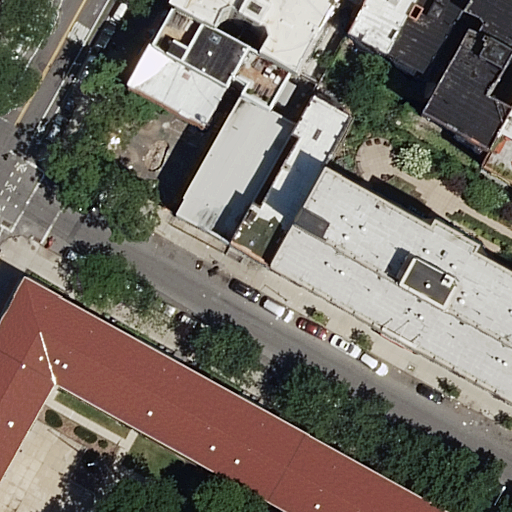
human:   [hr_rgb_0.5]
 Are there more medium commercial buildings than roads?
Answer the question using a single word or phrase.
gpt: no

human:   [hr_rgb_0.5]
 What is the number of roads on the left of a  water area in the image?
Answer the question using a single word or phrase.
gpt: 0

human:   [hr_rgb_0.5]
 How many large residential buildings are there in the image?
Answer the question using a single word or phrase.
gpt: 1

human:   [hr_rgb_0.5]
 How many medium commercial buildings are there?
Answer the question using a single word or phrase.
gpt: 0

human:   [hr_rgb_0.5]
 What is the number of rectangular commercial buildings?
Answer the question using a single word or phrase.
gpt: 0

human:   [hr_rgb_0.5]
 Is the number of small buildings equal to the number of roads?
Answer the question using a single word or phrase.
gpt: yes

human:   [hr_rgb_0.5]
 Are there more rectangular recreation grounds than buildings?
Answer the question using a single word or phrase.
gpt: no

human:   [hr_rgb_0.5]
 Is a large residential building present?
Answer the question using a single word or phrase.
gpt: yes

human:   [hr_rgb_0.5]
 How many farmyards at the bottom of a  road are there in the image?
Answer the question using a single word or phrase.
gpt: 0

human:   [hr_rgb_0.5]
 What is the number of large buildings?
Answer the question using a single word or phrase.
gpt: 1

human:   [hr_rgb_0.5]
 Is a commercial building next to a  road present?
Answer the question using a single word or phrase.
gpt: no

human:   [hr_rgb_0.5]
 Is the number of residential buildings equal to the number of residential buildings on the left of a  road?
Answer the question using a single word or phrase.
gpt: no

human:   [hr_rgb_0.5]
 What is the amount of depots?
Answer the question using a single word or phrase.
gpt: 0

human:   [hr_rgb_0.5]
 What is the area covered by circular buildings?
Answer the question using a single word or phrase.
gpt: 0m2

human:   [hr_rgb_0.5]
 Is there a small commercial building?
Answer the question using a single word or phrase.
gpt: no

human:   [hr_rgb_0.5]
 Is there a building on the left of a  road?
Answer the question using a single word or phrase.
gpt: yes

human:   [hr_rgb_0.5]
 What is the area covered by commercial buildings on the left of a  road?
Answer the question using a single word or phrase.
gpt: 0m2

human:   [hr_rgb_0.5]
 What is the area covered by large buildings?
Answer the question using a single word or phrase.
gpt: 1410m2

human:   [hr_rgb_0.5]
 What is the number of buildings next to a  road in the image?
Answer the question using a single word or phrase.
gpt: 11

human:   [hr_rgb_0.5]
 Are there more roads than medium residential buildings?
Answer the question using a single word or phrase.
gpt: no

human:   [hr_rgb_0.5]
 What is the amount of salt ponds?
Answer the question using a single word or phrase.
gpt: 0

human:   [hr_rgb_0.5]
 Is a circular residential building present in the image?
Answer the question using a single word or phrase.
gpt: no

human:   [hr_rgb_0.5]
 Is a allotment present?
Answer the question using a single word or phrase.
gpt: no

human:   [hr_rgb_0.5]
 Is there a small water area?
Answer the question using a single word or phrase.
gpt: no

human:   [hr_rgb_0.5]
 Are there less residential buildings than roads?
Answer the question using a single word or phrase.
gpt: no

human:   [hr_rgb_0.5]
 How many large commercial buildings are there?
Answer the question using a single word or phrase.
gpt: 0

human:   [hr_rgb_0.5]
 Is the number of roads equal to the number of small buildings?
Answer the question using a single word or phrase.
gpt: yes

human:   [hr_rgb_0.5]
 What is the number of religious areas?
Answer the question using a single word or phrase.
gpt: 0

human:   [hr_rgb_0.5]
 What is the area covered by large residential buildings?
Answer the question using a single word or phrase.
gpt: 1410m2

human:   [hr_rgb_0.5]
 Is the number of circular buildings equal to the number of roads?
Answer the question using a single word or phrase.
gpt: no

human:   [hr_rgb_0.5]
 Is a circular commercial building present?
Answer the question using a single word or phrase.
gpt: no

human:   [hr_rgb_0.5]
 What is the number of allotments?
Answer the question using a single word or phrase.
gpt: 0

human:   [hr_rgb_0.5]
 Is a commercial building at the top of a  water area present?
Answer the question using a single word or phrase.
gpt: no

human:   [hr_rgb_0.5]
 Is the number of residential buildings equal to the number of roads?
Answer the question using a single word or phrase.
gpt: no

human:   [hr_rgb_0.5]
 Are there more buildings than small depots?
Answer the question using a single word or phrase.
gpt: yes

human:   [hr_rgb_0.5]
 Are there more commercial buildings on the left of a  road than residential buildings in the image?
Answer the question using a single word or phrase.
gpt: no